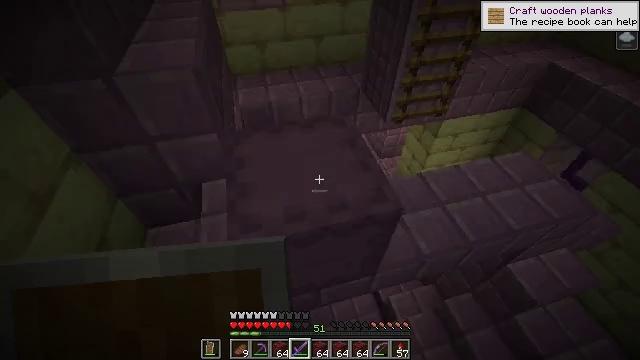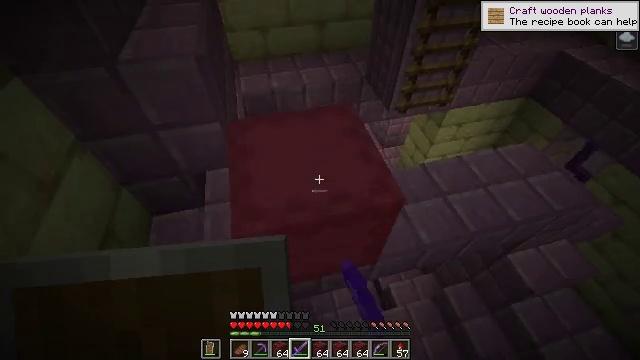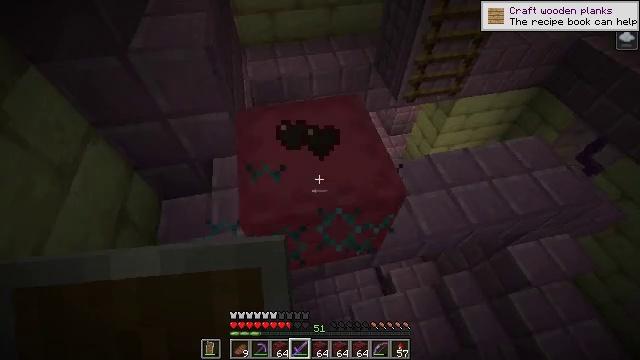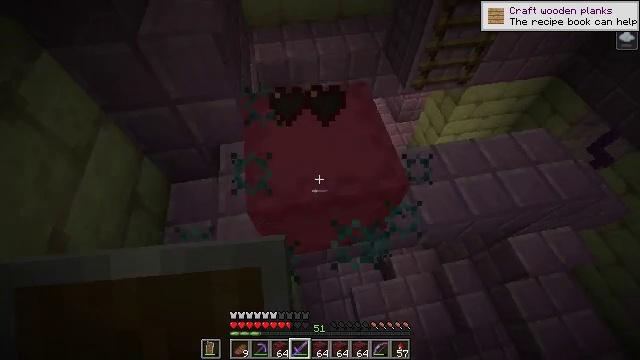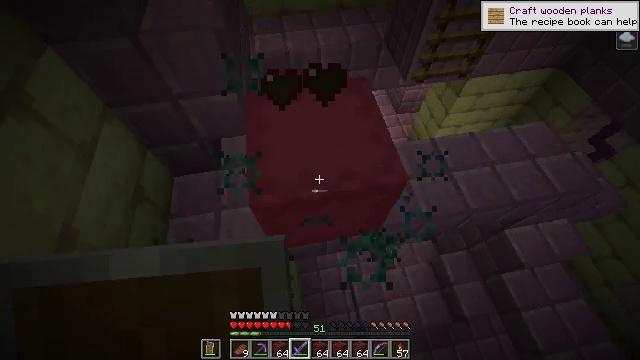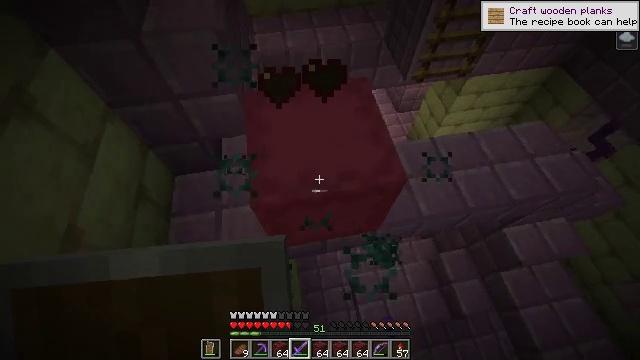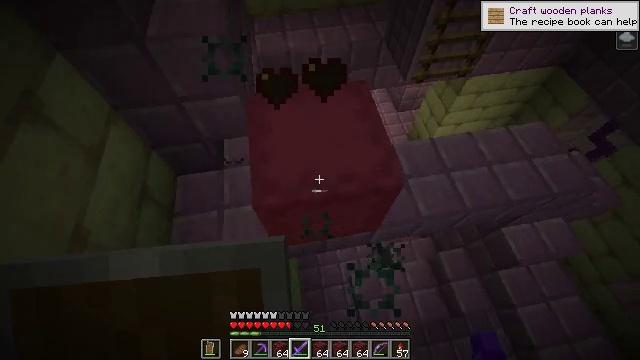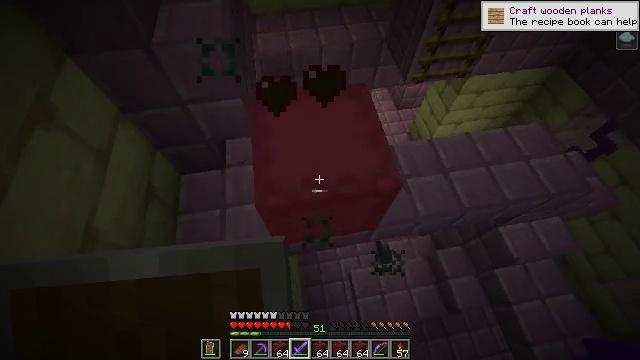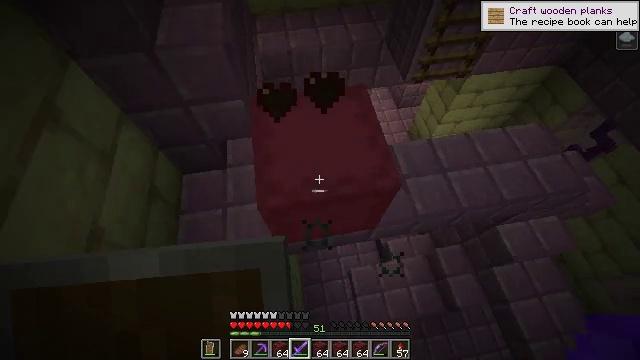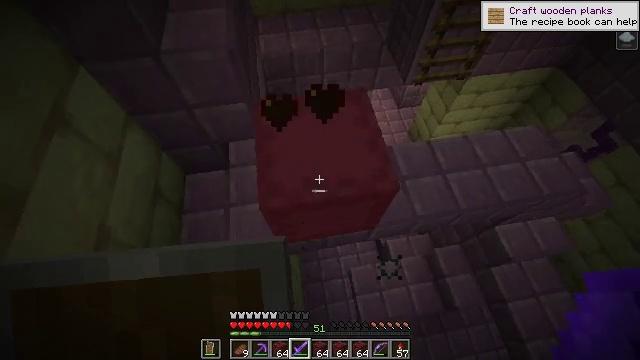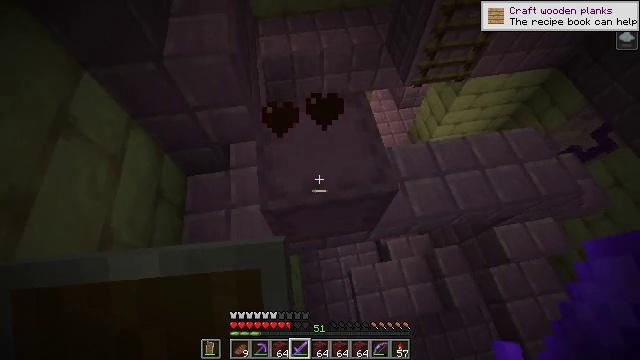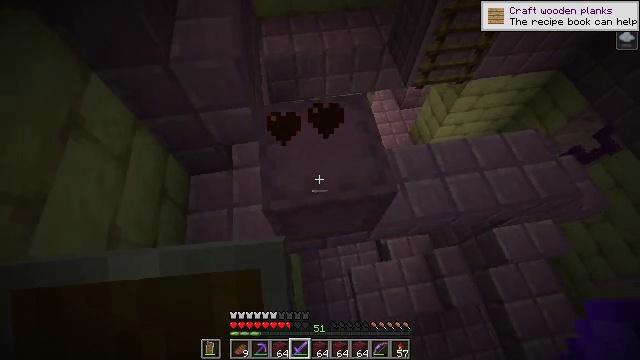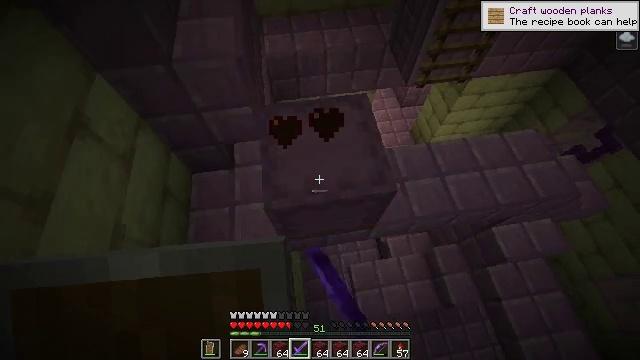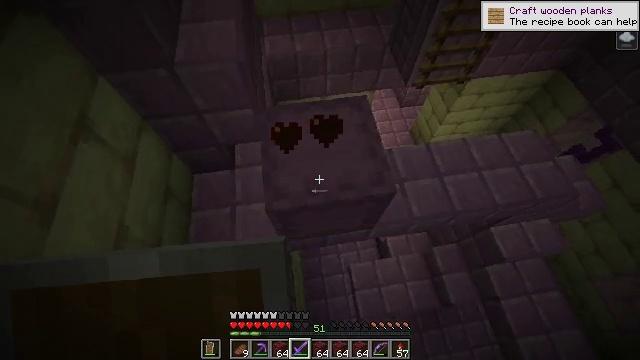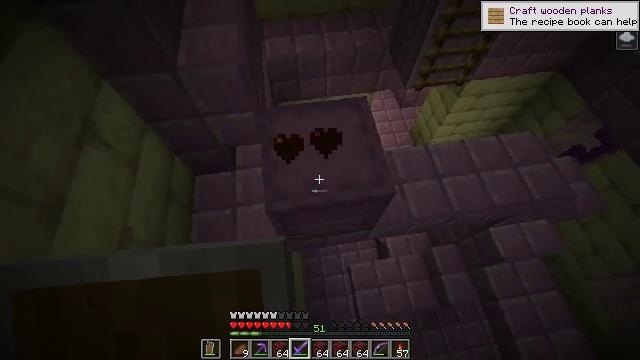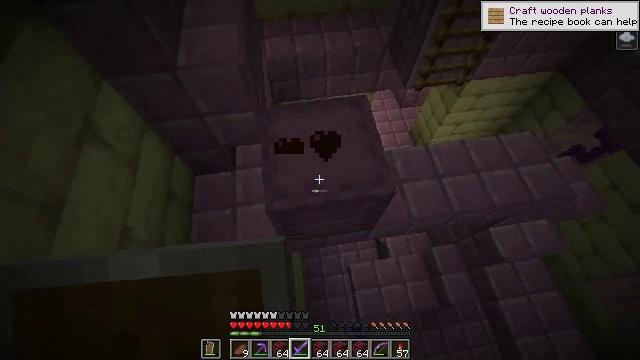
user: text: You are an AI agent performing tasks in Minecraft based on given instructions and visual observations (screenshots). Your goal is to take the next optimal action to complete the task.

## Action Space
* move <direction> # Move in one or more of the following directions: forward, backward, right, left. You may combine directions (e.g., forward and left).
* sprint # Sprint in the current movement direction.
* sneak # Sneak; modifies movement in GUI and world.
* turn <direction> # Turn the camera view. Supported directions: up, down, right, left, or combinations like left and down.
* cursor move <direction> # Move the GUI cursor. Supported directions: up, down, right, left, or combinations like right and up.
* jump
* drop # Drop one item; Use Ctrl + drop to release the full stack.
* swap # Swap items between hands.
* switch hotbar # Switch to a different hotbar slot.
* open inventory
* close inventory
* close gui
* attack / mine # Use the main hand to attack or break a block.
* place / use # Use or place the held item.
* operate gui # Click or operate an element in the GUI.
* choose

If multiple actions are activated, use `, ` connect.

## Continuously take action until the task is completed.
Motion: motion action
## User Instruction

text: Hunt enemies.
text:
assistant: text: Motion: turn down, attack / mine
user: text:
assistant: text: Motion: turn left and down, attack / mine
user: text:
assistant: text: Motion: turn left and down, attack / mine
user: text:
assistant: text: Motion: turn down, attack / mine
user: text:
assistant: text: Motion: attack / mine
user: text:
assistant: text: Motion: attack / mine
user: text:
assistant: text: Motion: attack / mine
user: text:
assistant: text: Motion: attack / mine
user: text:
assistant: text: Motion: attack / mine
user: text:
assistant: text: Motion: no_op
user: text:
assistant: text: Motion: attack / mine
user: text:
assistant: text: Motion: attack / mine
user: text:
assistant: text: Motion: attack / mine
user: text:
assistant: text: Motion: attack / mine
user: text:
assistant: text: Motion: no_op
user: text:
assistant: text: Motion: no_op